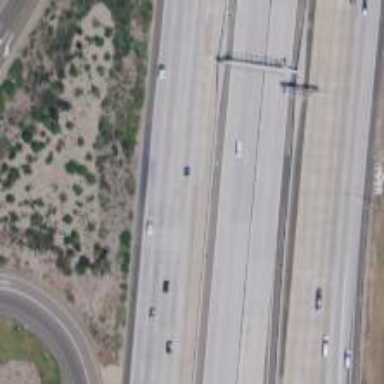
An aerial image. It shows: Motorway link.